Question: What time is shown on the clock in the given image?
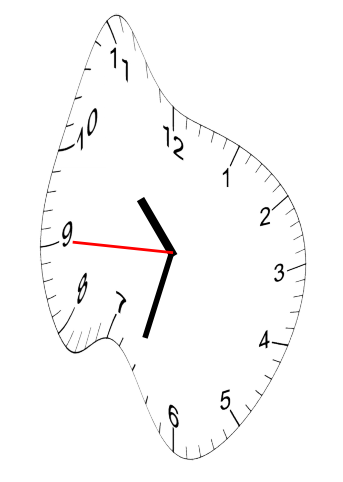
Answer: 10:32:45